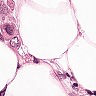
Metastatic tissue present: yes